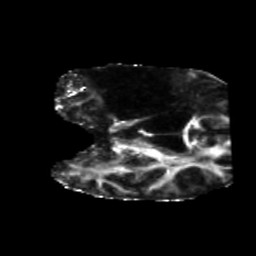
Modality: FA
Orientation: coronal
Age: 40
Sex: male
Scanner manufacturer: siemens
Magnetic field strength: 3 T
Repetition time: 5.25 s
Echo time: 0.08 s